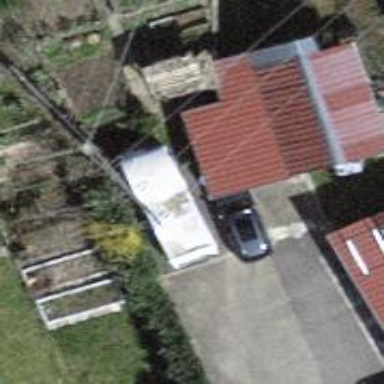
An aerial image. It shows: Minor power line with three cables.